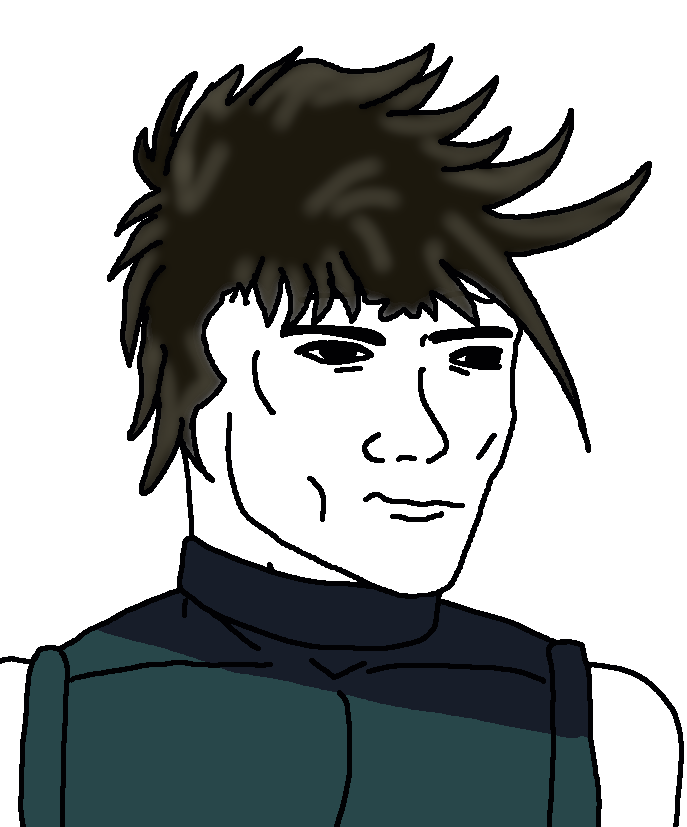
Label: 5_Handsome_Wojak